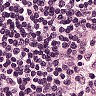
Metastatic tissue present: no